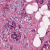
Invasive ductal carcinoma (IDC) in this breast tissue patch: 1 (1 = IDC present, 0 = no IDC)